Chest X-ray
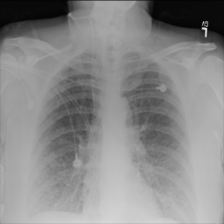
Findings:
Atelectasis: negative
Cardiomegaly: negative
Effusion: positive
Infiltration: negative
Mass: negative
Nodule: negative
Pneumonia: negative
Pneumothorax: negative
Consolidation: negative
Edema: negative
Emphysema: negative
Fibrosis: negative
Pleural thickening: negative
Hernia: negative